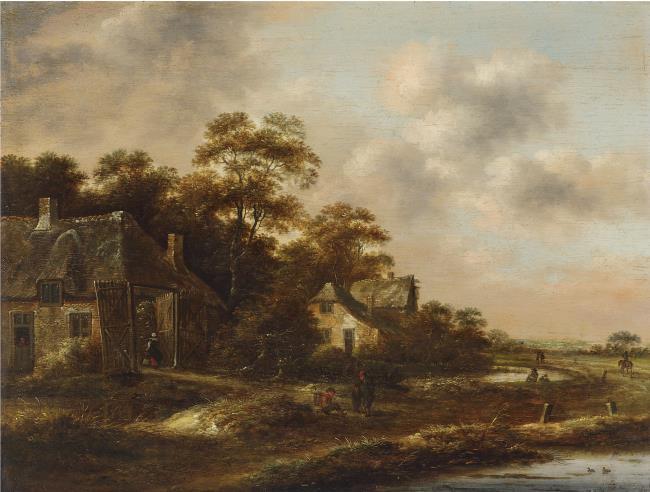
Title: Landscape with cottages by a stream
Artist: Klaes Molenaer
Earliest date: 1645
Latest date: 1676
Genre: painting
Iconography: Pomander
Keywords: landscape (genre), ditch, farm, reed, chimney, fence, horseman, road